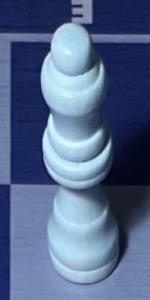
Label: Queen_White